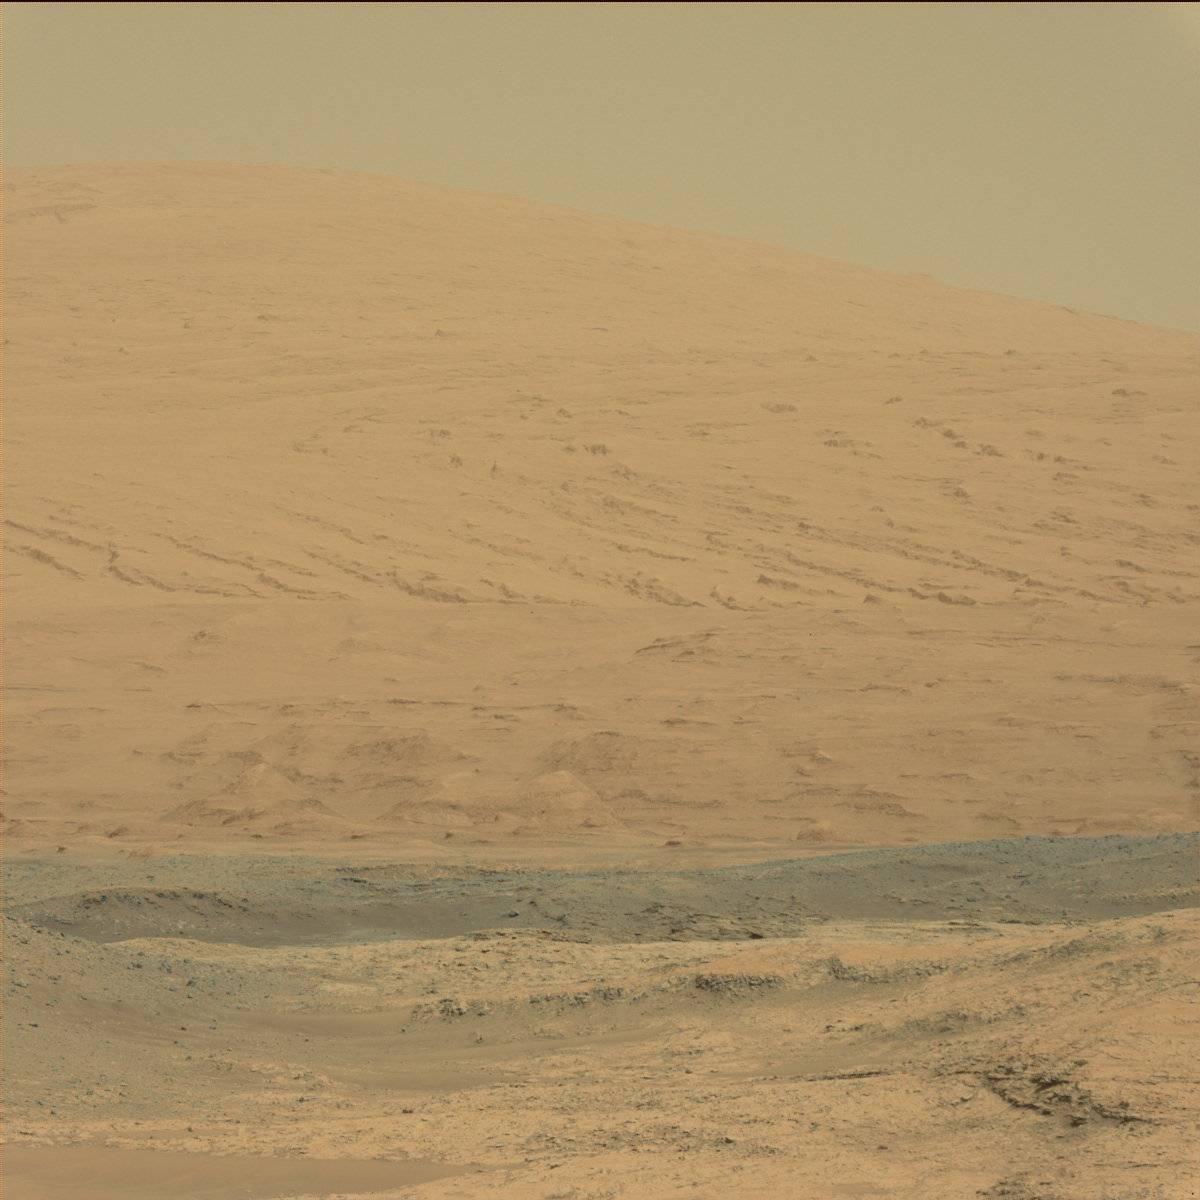
Terrain classes present: Bedrock, Ridge, Sand / Soil, Sky